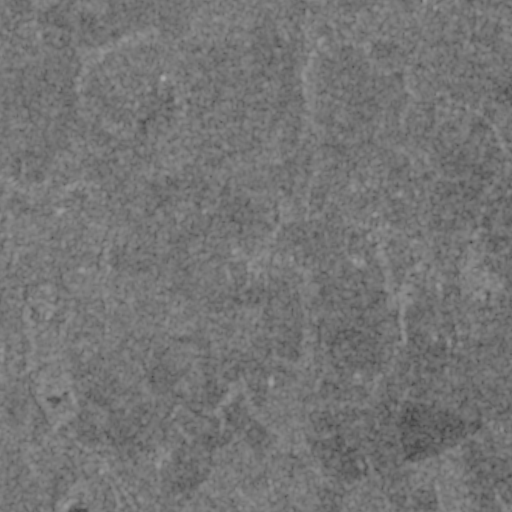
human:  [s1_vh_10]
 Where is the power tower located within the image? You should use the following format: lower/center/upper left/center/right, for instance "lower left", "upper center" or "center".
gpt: The power tower is located in the upper right of the image.
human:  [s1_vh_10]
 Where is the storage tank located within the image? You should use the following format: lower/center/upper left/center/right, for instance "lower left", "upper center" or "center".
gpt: The storage tank is located in the upper center of the image.
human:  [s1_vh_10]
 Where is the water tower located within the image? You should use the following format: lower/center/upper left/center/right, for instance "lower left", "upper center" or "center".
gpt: The water tower is located in the center left of the image.
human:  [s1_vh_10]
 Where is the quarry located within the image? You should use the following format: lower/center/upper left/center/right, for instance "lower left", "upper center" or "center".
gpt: There is no quarry in the image.

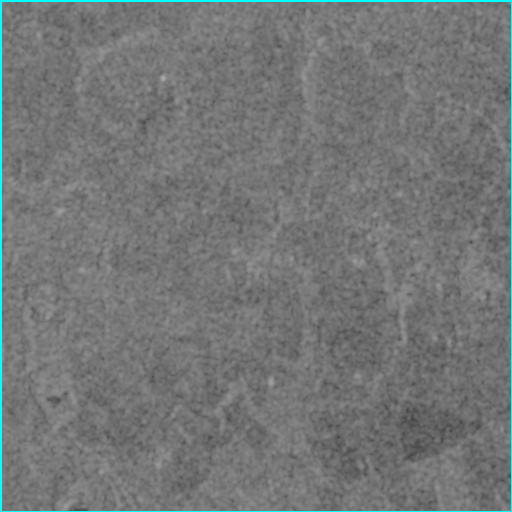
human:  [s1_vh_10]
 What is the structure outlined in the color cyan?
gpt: The structure outlined in cyan is a crop field.
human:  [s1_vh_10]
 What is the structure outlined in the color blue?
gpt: There is no blue outline.